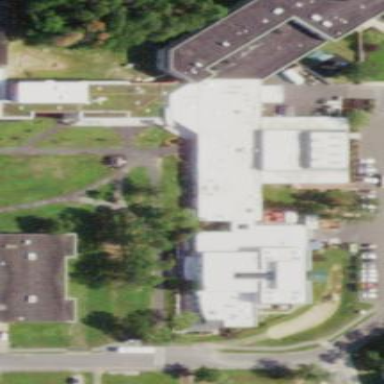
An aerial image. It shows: College building.